Question: how do I achieve this in CSS.

Currently I have tried everything I know but failed. My basic structure was like this.
'''
<div>
<div class='pink-div'></div>
<div class='blue-cirle-div'>
<div> Some Text </div>
</div>
<div class='yellow-div'></div>
</div>
'''
Thanks.
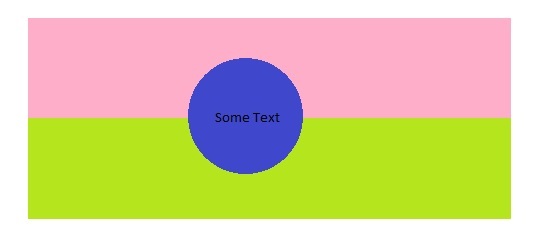
Answer: Here you go.
'''
<div class="main">
<div class='pink-div'>&nbsp;</div>
<div class='blue-cirle-div'>
<div class="forsomeText">Some Text</div>
</div>
<div class='yellow-div'>&nbsp;</div>
</div>
'''
.main{position:relative;}
'''
.pink-div {
background: none repeat scroll 0 0 #feaec9;
height: 110px;
}
.yellow-div {
background: none repeat scroll 0 0 #b5e51d;
height: 110px;
}
.blue-cirle-div {
background: none repeat scroll 0 0 #3f47cc;
border-radius: 110px;
display: block;
height: 140px;
left: 50%;
margin: 0 auto;
position: absolute;
text-align: center;
top: 18%;
vertical-align: middle;
}
.forsomeText {
display: block;
margin: 0 auto;
padding: 60px 37px 37px;
text-align: center;
vertical-align: middle;
}
'''
<URL>
I hope this helps.